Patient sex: M
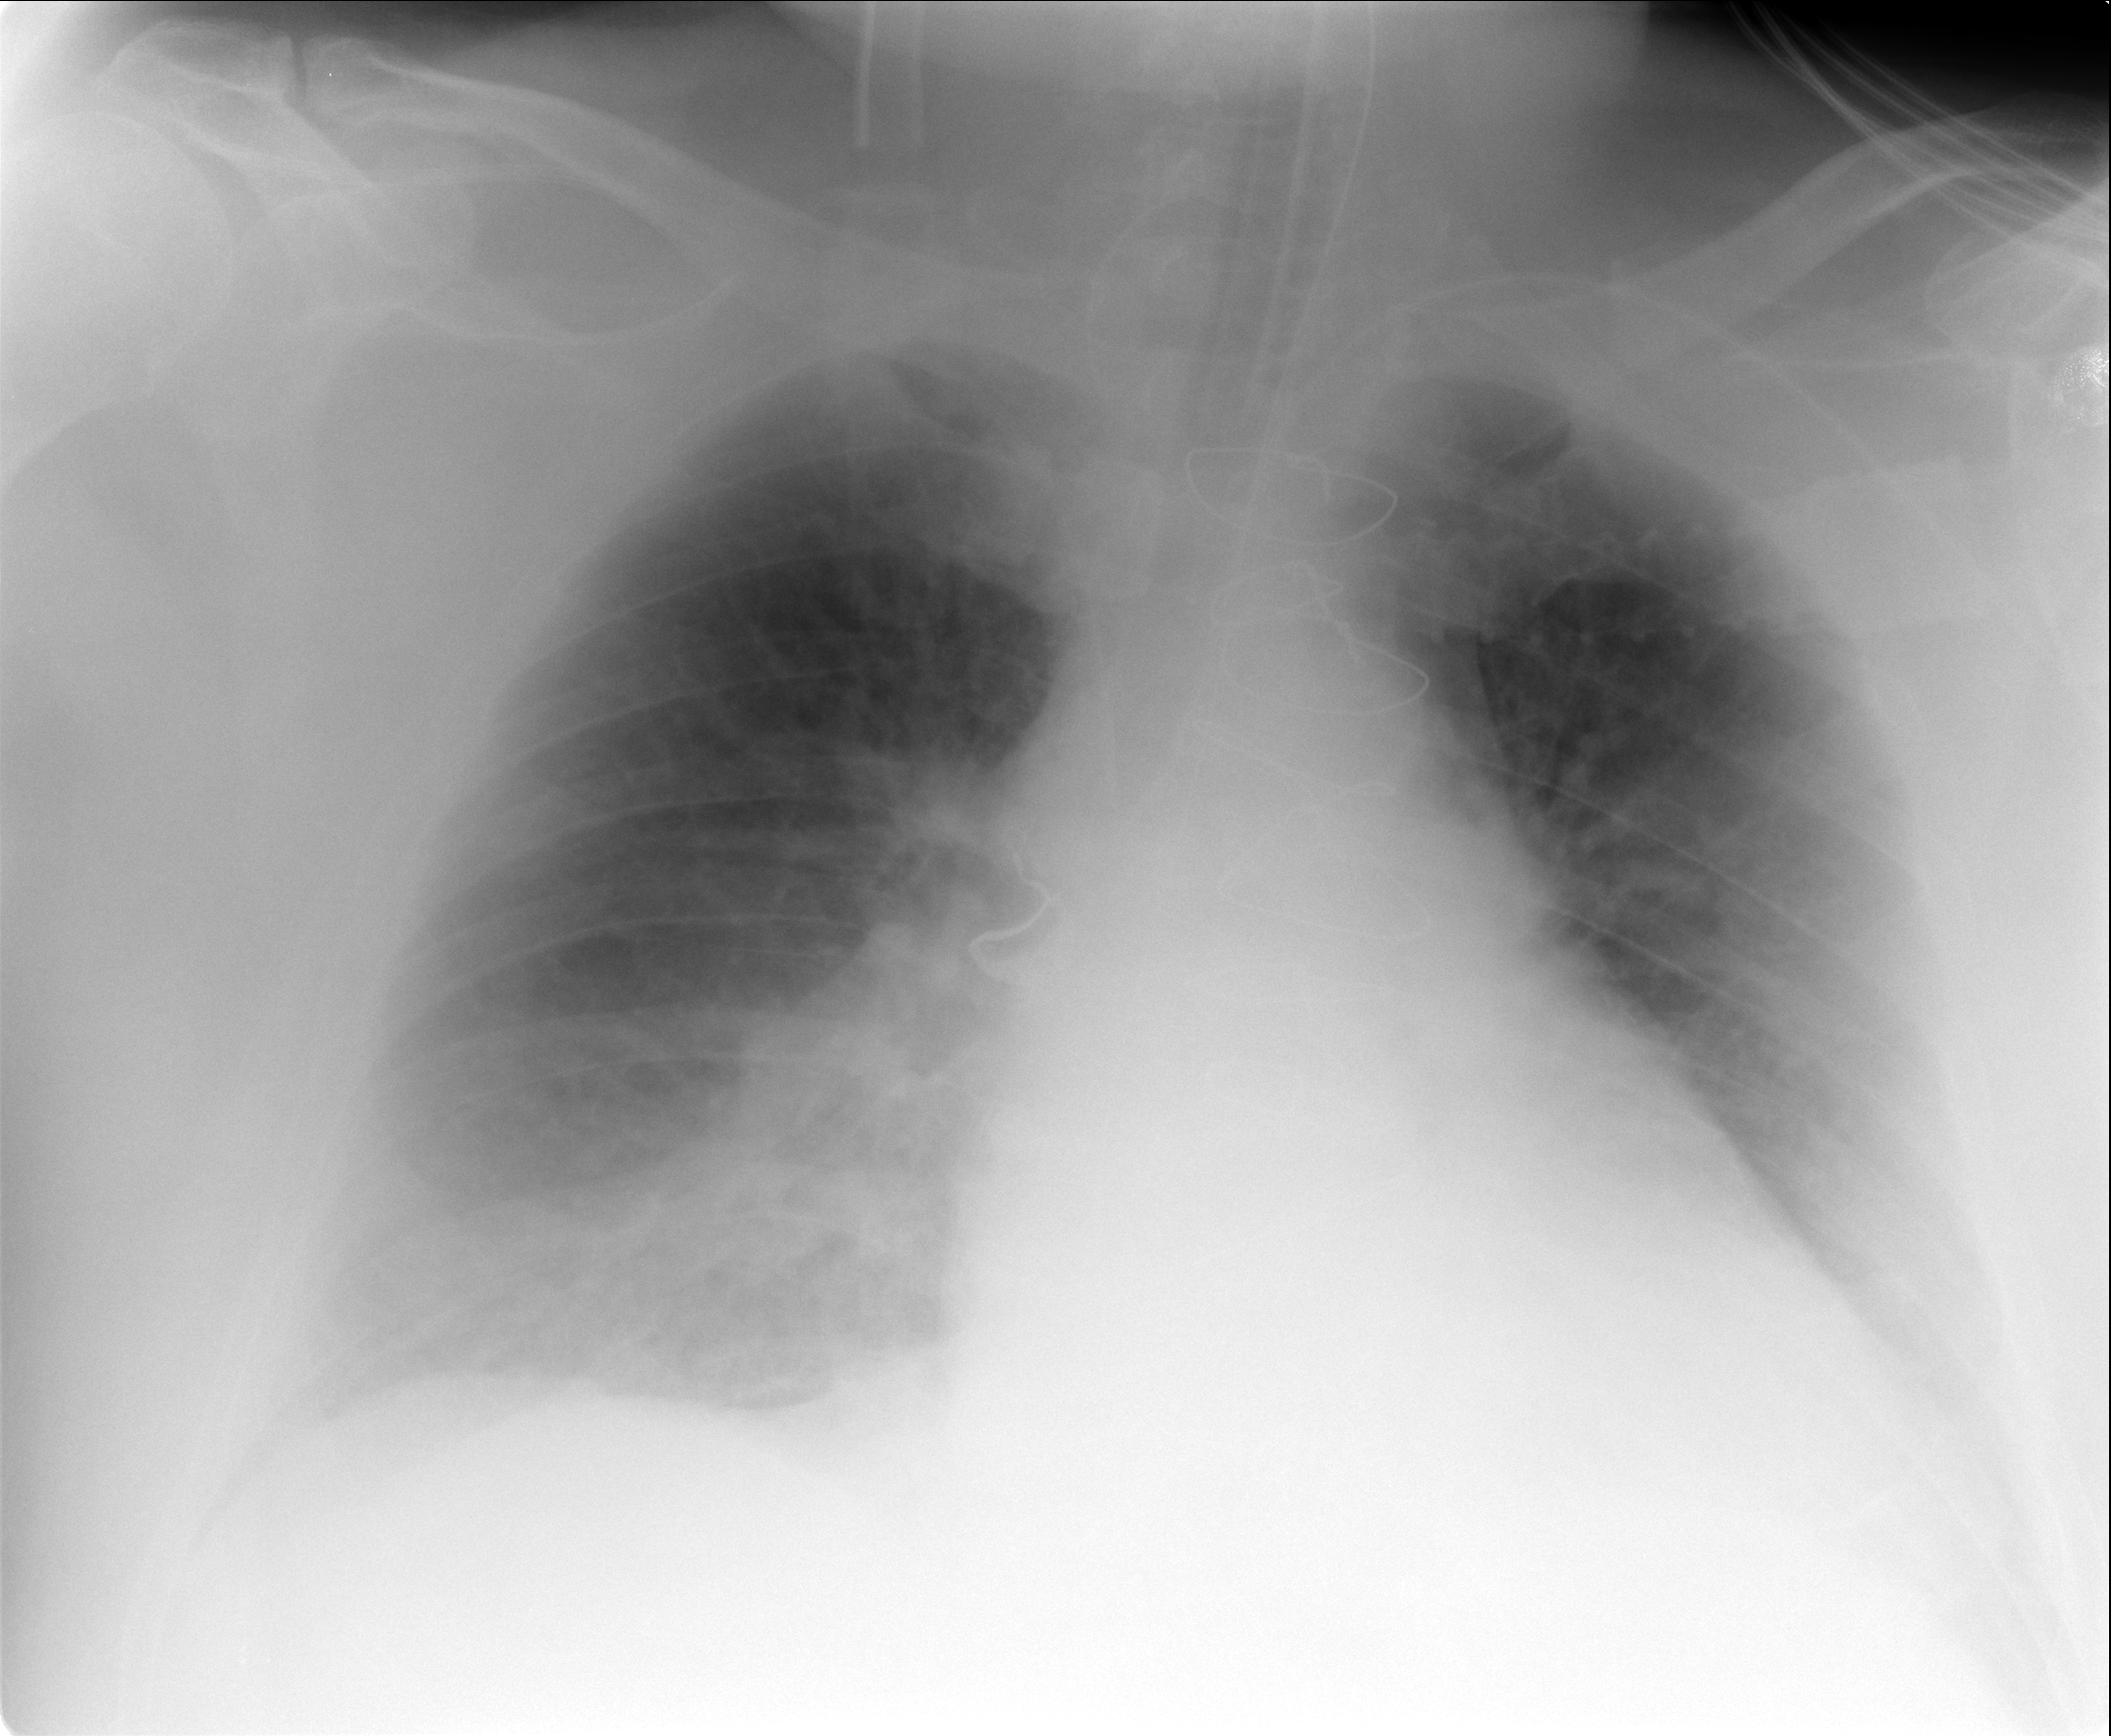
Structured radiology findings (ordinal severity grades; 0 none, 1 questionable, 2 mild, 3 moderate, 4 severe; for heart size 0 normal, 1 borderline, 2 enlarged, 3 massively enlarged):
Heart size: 1
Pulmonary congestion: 1
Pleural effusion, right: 2
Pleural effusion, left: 2
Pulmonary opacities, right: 1
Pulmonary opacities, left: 1
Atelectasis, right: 2
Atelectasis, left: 2